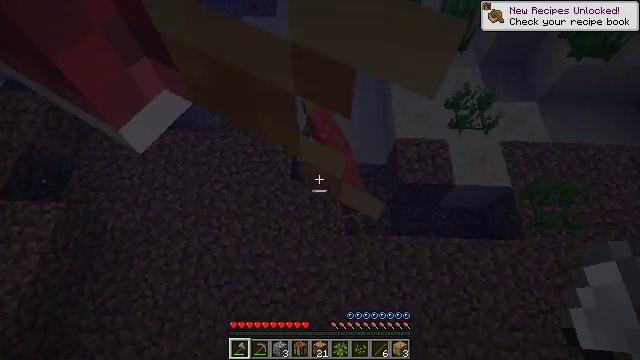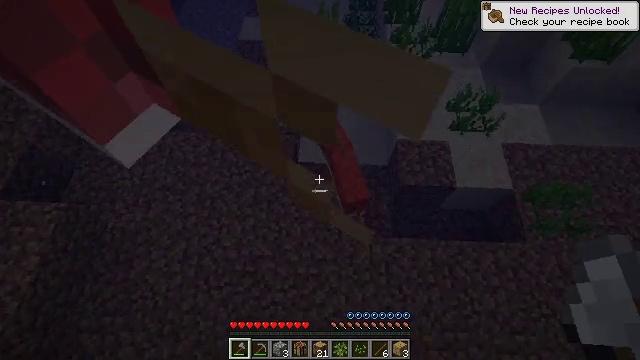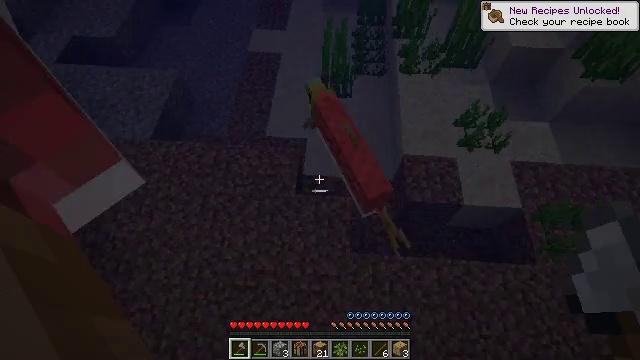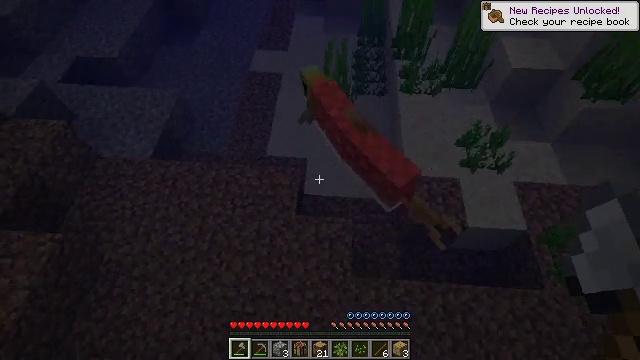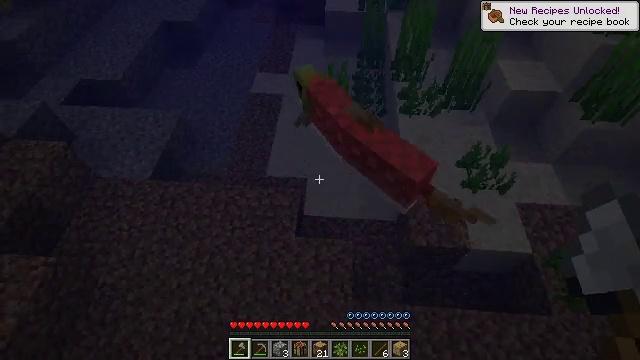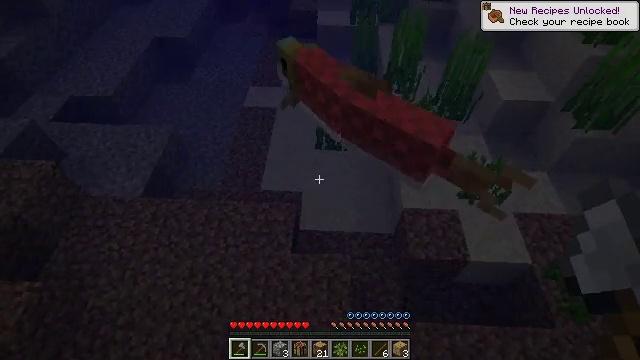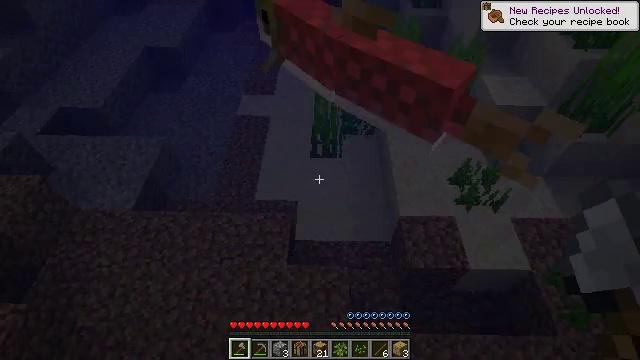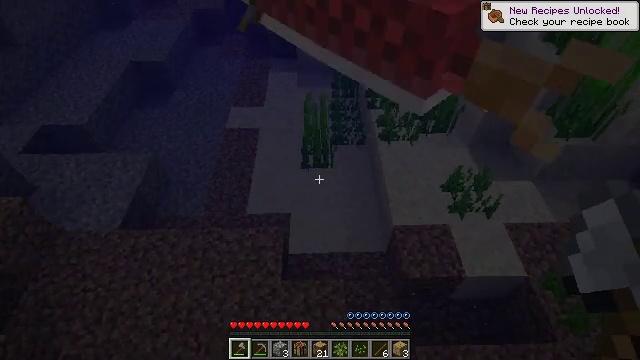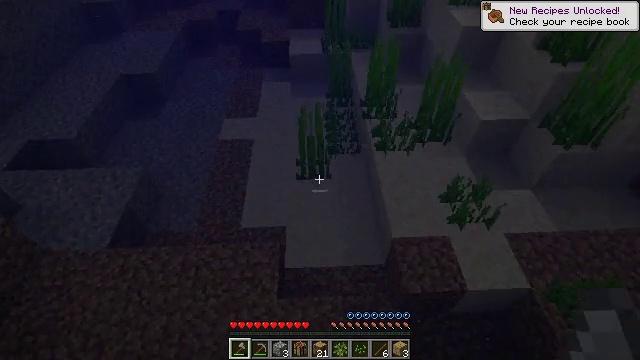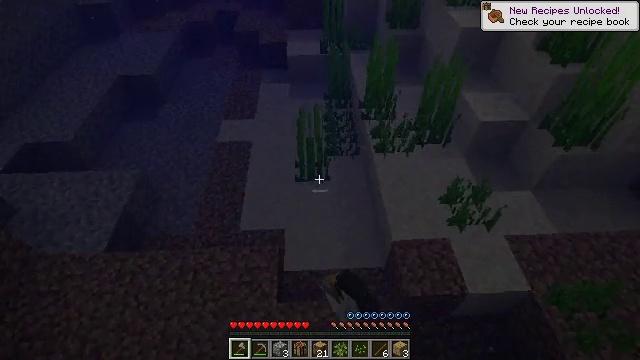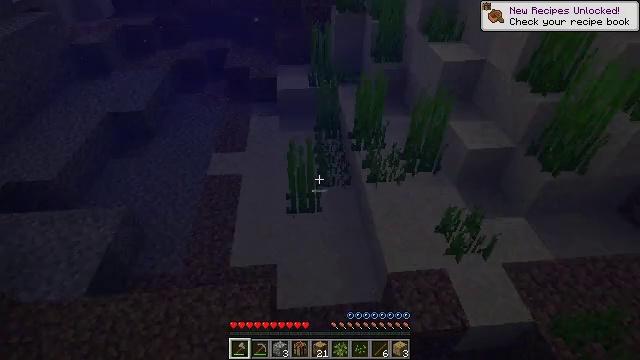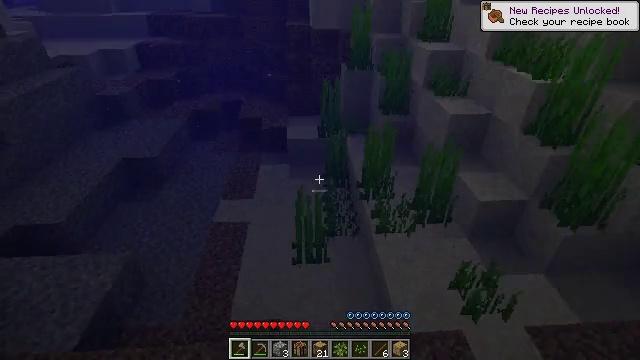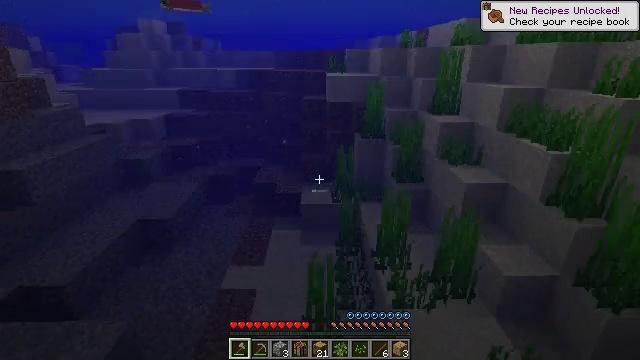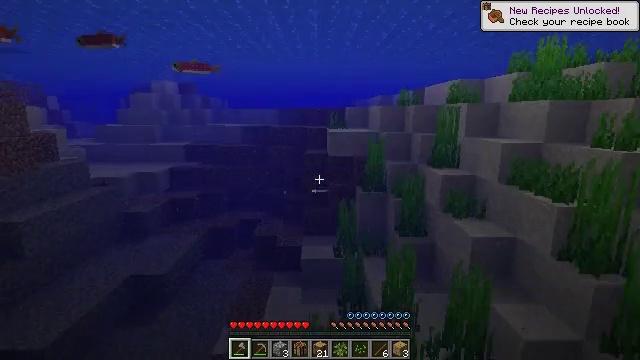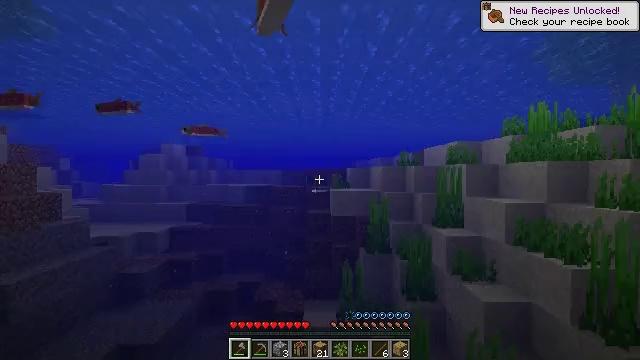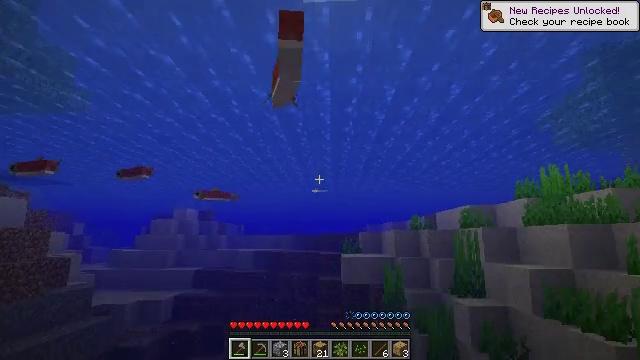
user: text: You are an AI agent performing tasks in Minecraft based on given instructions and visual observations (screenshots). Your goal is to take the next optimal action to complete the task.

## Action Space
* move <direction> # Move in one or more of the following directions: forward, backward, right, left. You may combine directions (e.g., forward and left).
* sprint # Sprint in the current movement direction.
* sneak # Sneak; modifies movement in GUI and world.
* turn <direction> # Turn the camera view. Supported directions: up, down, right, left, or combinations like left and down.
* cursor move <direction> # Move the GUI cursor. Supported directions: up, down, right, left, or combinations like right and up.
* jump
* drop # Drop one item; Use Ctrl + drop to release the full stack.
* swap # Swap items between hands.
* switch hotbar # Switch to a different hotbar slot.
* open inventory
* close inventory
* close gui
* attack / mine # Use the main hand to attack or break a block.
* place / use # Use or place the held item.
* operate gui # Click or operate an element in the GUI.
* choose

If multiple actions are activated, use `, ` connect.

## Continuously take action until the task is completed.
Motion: motion action
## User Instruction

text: Kill aquatic mobs.
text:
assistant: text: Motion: move forward
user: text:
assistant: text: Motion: move forward, turn left and up
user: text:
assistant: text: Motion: move forward, turn up
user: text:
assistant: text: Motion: move forward, turn up
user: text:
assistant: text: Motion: move forward, turn right and up
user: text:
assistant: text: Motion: move forward, turn right and up
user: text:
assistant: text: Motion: move forward, turn right and up
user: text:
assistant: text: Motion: move forward, turn right and up, attack / mine
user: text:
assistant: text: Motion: move forward, attack / mine
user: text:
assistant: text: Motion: move forward, turn right and up, attack / mine
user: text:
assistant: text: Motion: turn left and up, attack / mine
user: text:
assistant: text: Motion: turn left and up
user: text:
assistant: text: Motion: turn up
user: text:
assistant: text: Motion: turn up
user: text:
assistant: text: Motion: turn left and up
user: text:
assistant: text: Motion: turn left and up
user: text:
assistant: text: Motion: no_op
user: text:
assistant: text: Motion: no_op
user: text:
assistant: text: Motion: no_op
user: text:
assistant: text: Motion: no_op
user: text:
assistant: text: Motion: no_op
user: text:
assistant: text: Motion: no_op
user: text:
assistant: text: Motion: turn left and up
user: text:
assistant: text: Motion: turn up
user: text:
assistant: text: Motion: no_op
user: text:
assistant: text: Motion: move forward, turn left and up
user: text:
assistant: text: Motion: move forward
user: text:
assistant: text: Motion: move forward
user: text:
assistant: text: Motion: move forward, turn down, attack / mine
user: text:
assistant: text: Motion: move forward, attack / mine